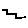
Label: zigzag